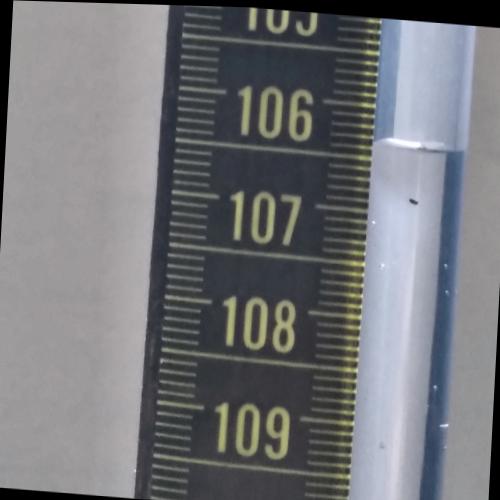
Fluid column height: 106.3 cm